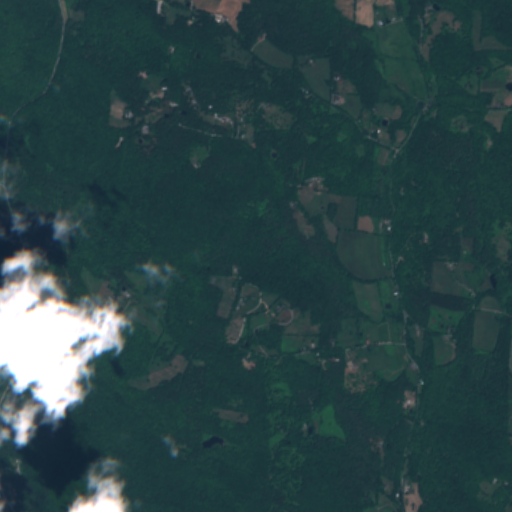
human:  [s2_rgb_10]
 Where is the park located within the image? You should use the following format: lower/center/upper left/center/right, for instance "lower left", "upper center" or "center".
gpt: The park is located in the center of the image.
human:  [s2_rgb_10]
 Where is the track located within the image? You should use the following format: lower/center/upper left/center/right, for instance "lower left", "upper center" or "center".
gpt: There is no track in the image.